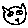
Label: cat